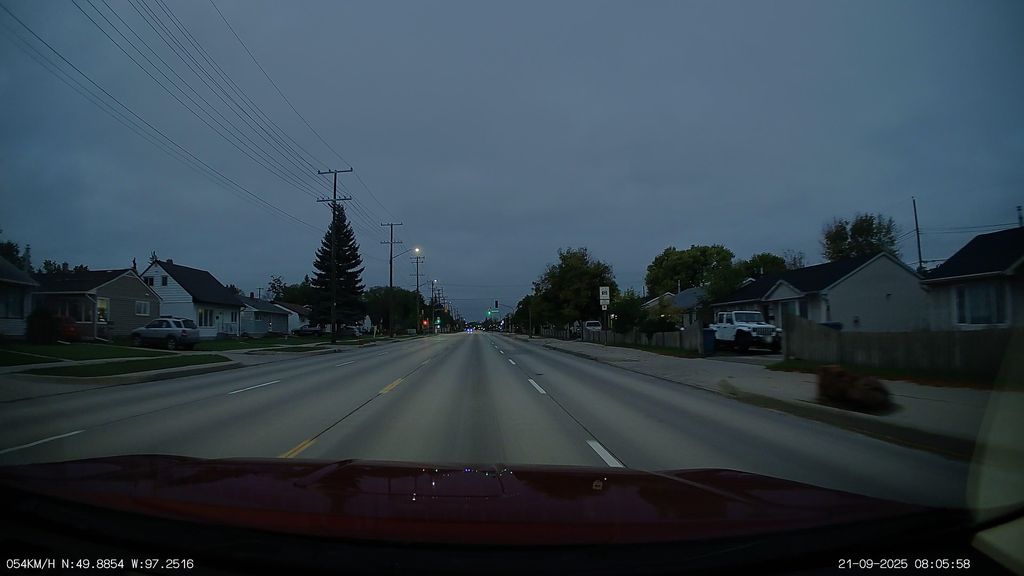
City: winnipeg